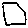
Label: square